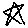
Label: star